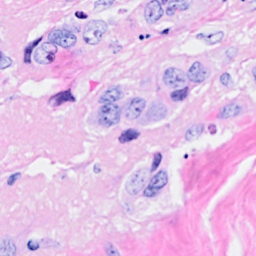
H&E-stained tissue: Breast